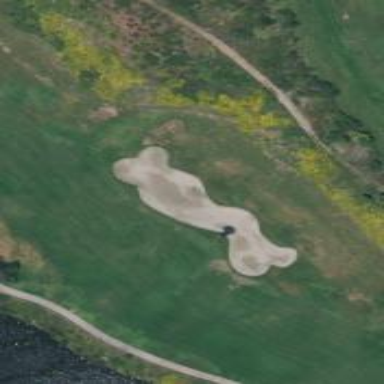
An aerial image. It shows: Golf bunker filled with natural sand.